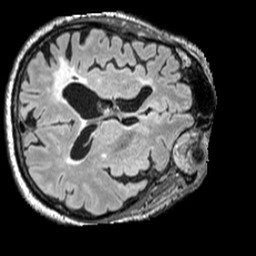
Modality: FLAIR
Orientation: axial
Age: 64
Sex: male
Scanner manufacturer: siemens
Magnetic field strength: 3 T
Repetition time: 5 s
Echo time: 0.387 s